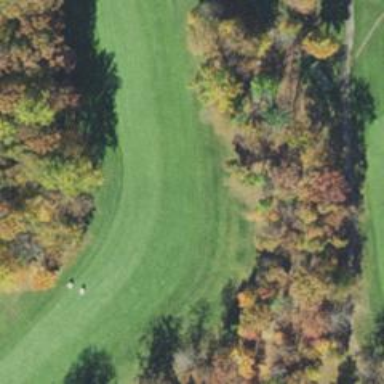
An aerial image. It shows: View of golf hole.